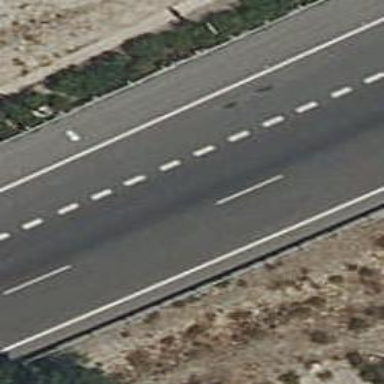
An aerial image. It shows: Motorway link.